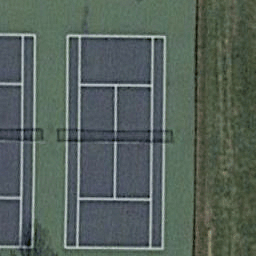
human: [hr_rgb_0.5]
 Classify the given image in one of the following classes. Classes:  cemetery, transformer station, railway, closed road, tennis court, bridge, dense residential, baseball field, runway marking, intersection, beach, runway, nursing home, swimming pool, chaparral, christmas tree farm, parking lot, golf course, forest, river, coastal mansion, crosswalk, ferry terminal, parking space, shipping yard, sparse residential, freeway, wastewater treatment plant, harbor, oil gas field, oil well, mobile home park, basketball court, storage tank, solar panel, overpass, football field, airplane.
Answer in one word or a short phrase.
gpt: tennis court